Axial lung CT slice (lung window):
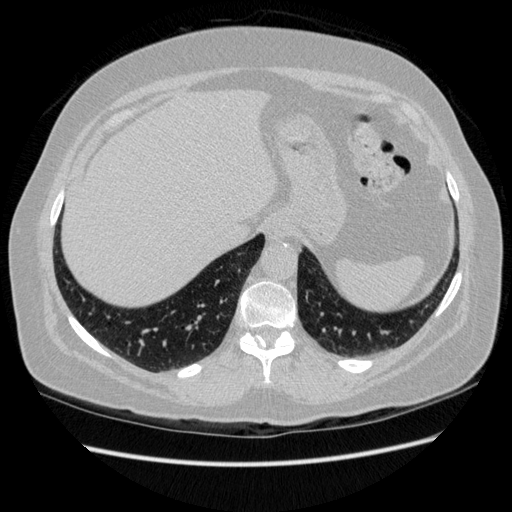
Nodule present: no